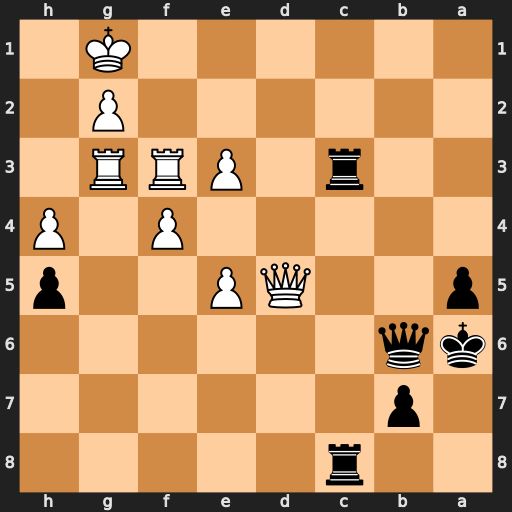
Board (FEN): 2r5/1p6/kq6/p2QP2p/5P1P/2r1PRR1/6P1/6K1
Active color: b
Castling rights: -
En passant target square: -
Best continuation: Rc1+ Kh2 Qb1 Rg7 Rd1 Qxb7+ Qxb7 Rxb7 Kxb7